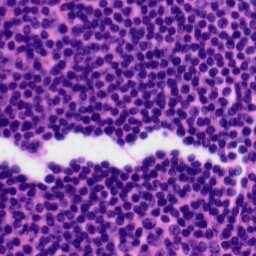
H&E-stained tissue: Tonsil